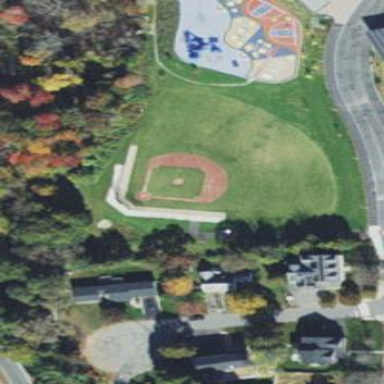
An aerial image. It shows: Baseball pitch with grass and compacted dirt surface.